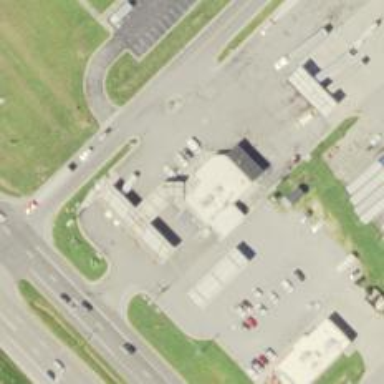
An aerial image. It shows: Convenience shop.